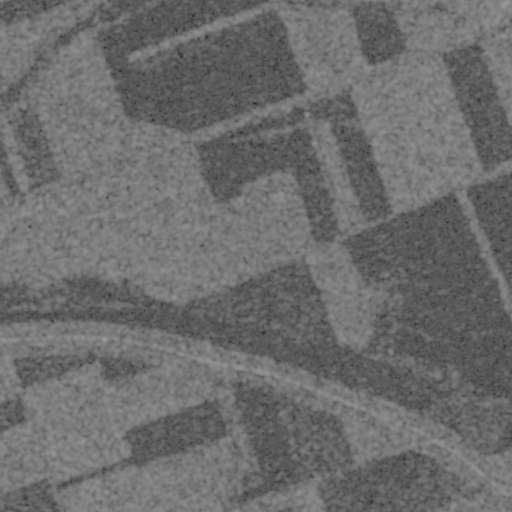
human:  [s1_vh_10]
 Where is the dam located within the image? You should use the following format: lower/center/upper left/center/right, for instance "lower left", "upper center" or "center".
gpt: The dam is located in the lower right of the image.
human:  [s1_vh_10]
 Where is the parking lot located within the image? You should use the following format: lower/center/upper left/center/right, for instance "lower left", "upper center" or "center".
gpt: There is no parking lot in the image.

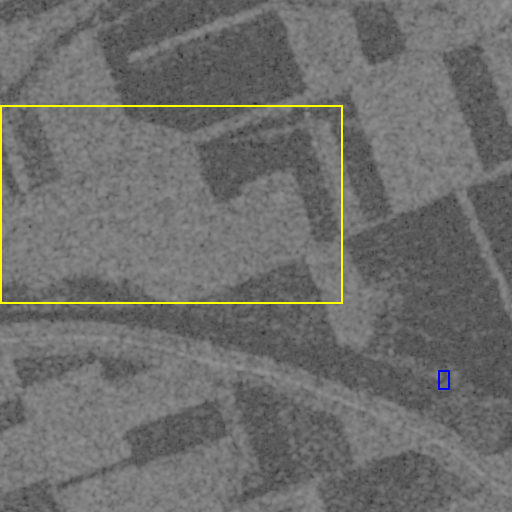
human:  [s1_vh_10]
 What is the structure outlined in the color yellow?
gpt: The structure outlined in yellow is a crop field.
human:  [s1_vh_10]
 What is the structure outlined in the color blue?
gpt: The structure outlined in blue is a dam.
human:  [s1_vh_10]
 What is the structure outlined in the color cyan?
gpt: There is no cyan outline.